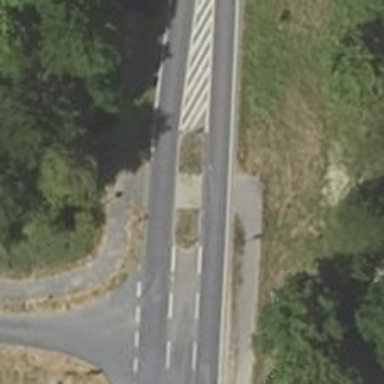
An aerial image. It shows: Secondary road with asphalt surface.